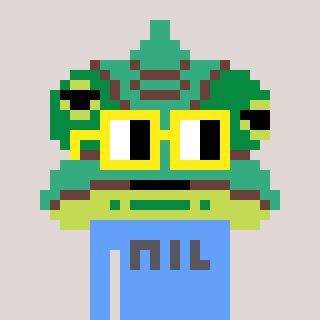
a pixel art character with square yellow glasses, a chameleon-shaped head and a blue-colored body on a warm background